Interaction volume radius: 5 \u00c5
Interaction volume height: 30 \u00c5
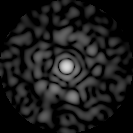
Disorder parameter: 0.8136